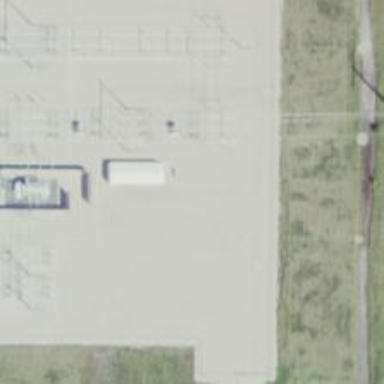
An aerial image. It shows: Switch used for power control.